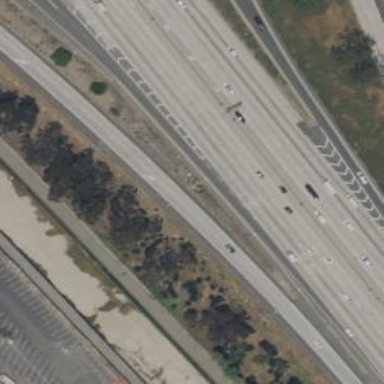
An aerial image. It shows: Motorway.